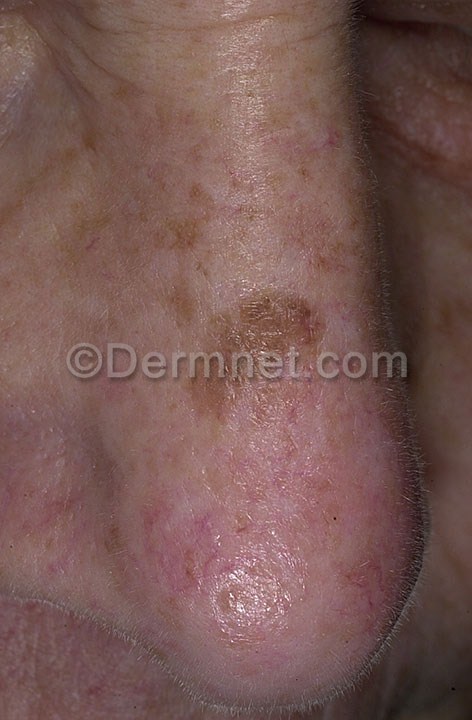
Disease: Light Diseases and Disorders of Pigmentation